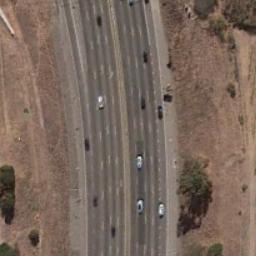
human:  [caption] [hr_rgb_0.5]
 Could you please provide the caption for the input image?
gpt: The freeway is surrounded by a large desert with sparse vegetation and many cars on the freeway .

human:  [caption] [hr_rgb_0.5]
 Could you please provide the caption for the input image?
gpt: A freeway with a small bend goes through the wasteland with some trees and some black cars are driving on the freeway .

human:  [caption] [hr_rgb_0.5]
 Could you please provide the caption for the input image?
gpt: There is a green belt between the two highways .

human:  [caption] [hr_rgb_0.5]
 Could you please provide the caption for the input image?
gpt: The freeway goes through the bare land with some cars .

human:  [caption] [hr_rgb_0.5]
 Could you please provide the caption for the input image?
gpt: There are brown bare land and some bushes beside the freeway .